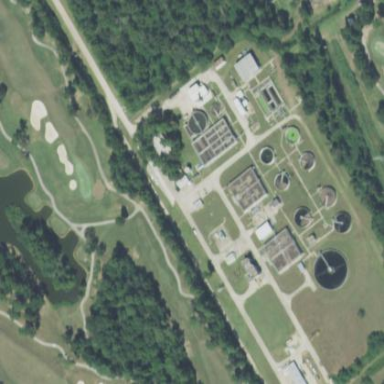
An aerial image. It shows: View of wastewater plant.